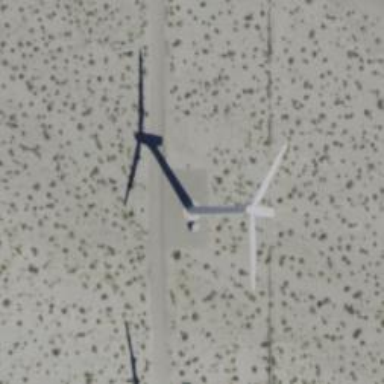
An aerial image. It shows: Wind generator using wind turbines of horizontal axis.